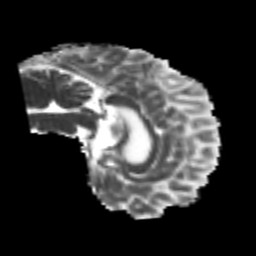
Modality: MD
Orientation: sagittal
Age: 20
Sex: male
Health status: healthy
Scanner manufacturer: philips
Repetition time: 7.386 s
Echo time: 0.08599 s